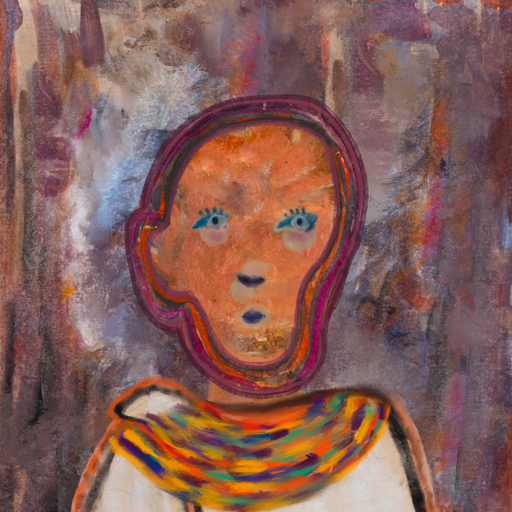
Background: Hypocrite, Head And Neck Front: Boggyland, Face Front: Hill_Girl, Bust: Roy_Bahadur, Hair Front: Hypocrite, Head Accessory: Blank, Second Necklace: An_Impression_2, Necklace: Blank, Baby: Blank